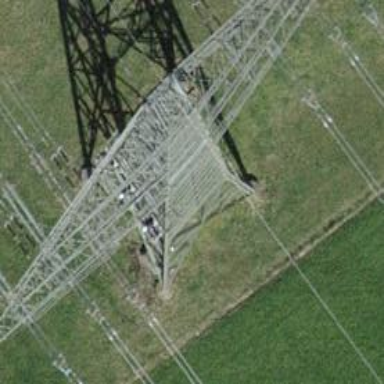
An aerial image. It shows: Power line is depicted.